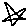
Label: star